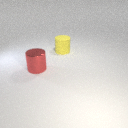
large yellow rubber cylinder to the right of large red metal cylinder